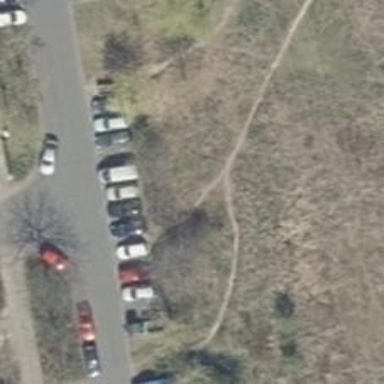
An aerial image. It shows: Ground path.